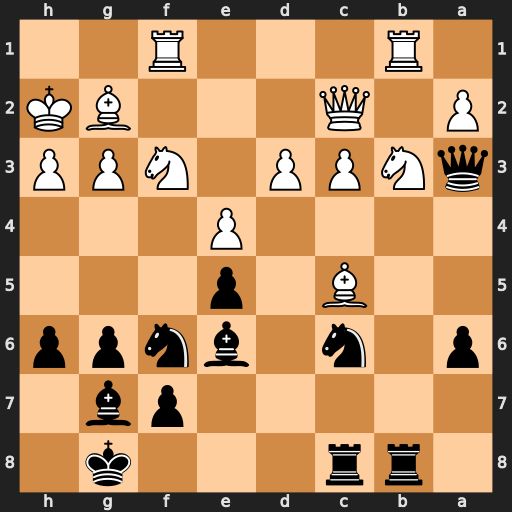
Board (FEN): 1rr3k1/5pb1/p1n1bnpp/2B1p3/4P3/qNPP1NPP/P1Q3BK/1R3R2
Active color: b
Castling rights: -
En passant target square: -
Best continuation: Bxb3 Bxa3 Bxc2